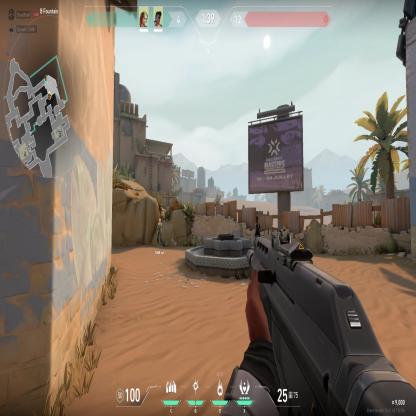
Label: teammate